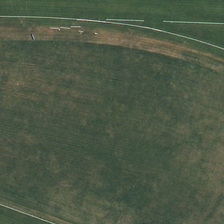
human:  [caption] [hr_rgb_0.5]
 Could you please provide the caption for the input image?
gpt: this is a large piece of green meadow .

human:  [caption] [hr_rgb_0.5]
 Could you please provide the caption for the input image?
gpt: this is a large piece of green meadow .

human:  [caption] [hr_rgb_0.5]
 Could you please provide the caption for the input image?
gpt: this is a large piece of green meadow .

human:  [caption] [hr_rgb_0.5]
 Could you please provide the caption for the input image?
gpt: this is a large piece of green meadow .

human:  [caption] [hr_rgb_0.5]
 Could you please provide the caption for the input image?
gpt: this is a large piece of green meadow .